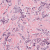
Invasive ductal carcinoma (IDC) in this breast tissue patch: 1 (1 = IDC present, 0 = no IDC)